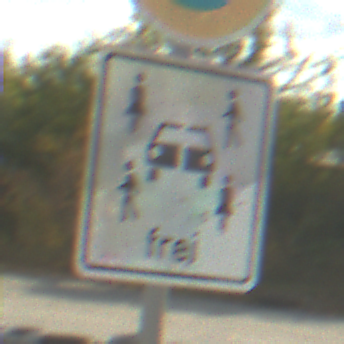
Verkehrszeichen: CarsharingfahrzeugeFrei
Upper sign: AbsolutesHalteverbot
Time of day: MorningAfternoon
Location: Outdoor (RoadRail)
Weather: PartlyCloudy
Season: NotSpecified
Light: Natural